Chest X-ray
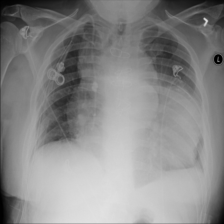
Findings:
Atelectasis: negative
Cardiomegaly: negative
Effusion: negative
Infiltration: negative
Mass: positive
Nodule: negative
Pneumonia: negative
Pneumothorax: negative
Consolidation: negative
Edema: negative
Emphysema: negative
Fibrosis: negative
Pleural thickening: negative
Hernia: negative